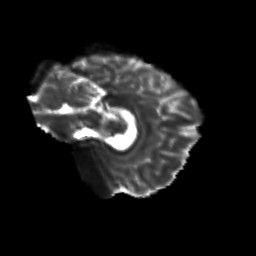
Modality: T2w
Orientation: sagittal
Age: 24
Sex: male
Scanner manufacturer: siemens
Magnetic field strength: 3 T
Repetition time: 3.5 s
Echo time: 0.125 s